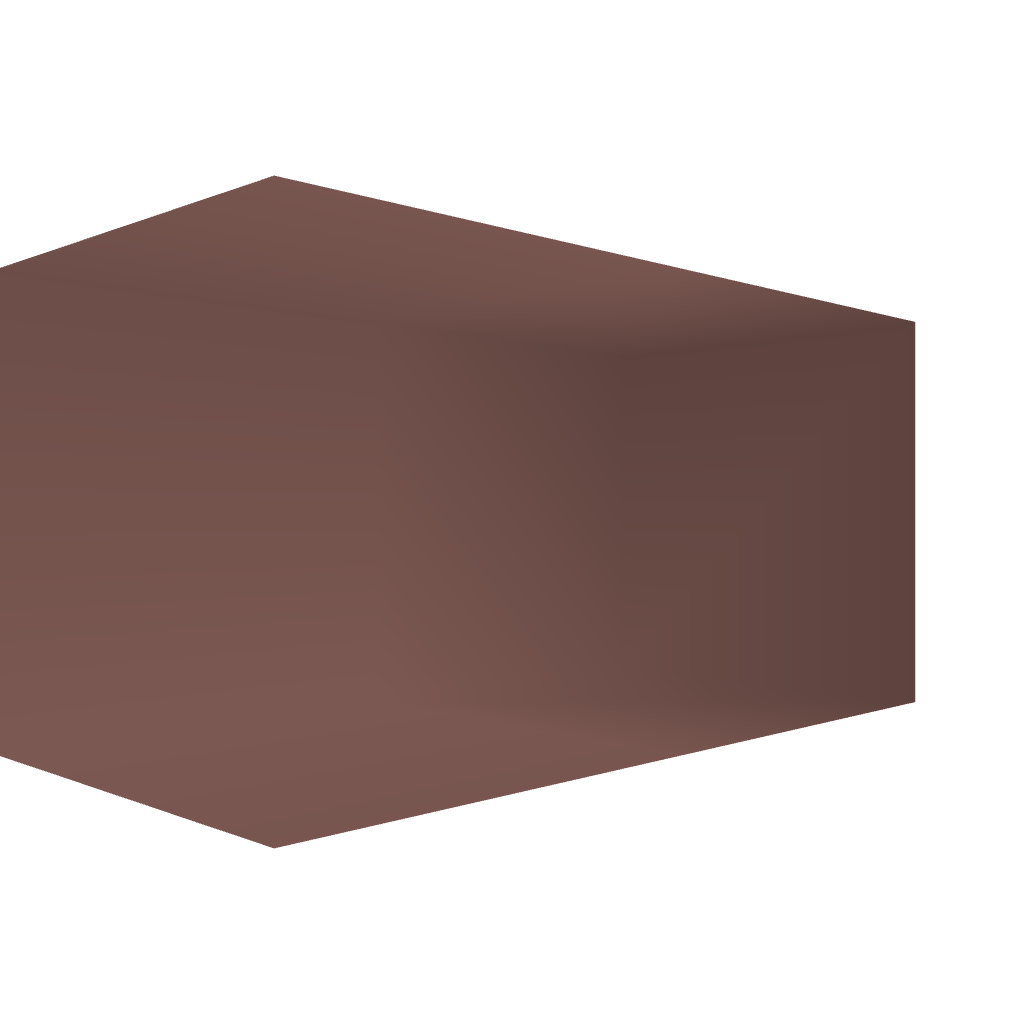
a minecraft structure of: modern teleport bad low quality